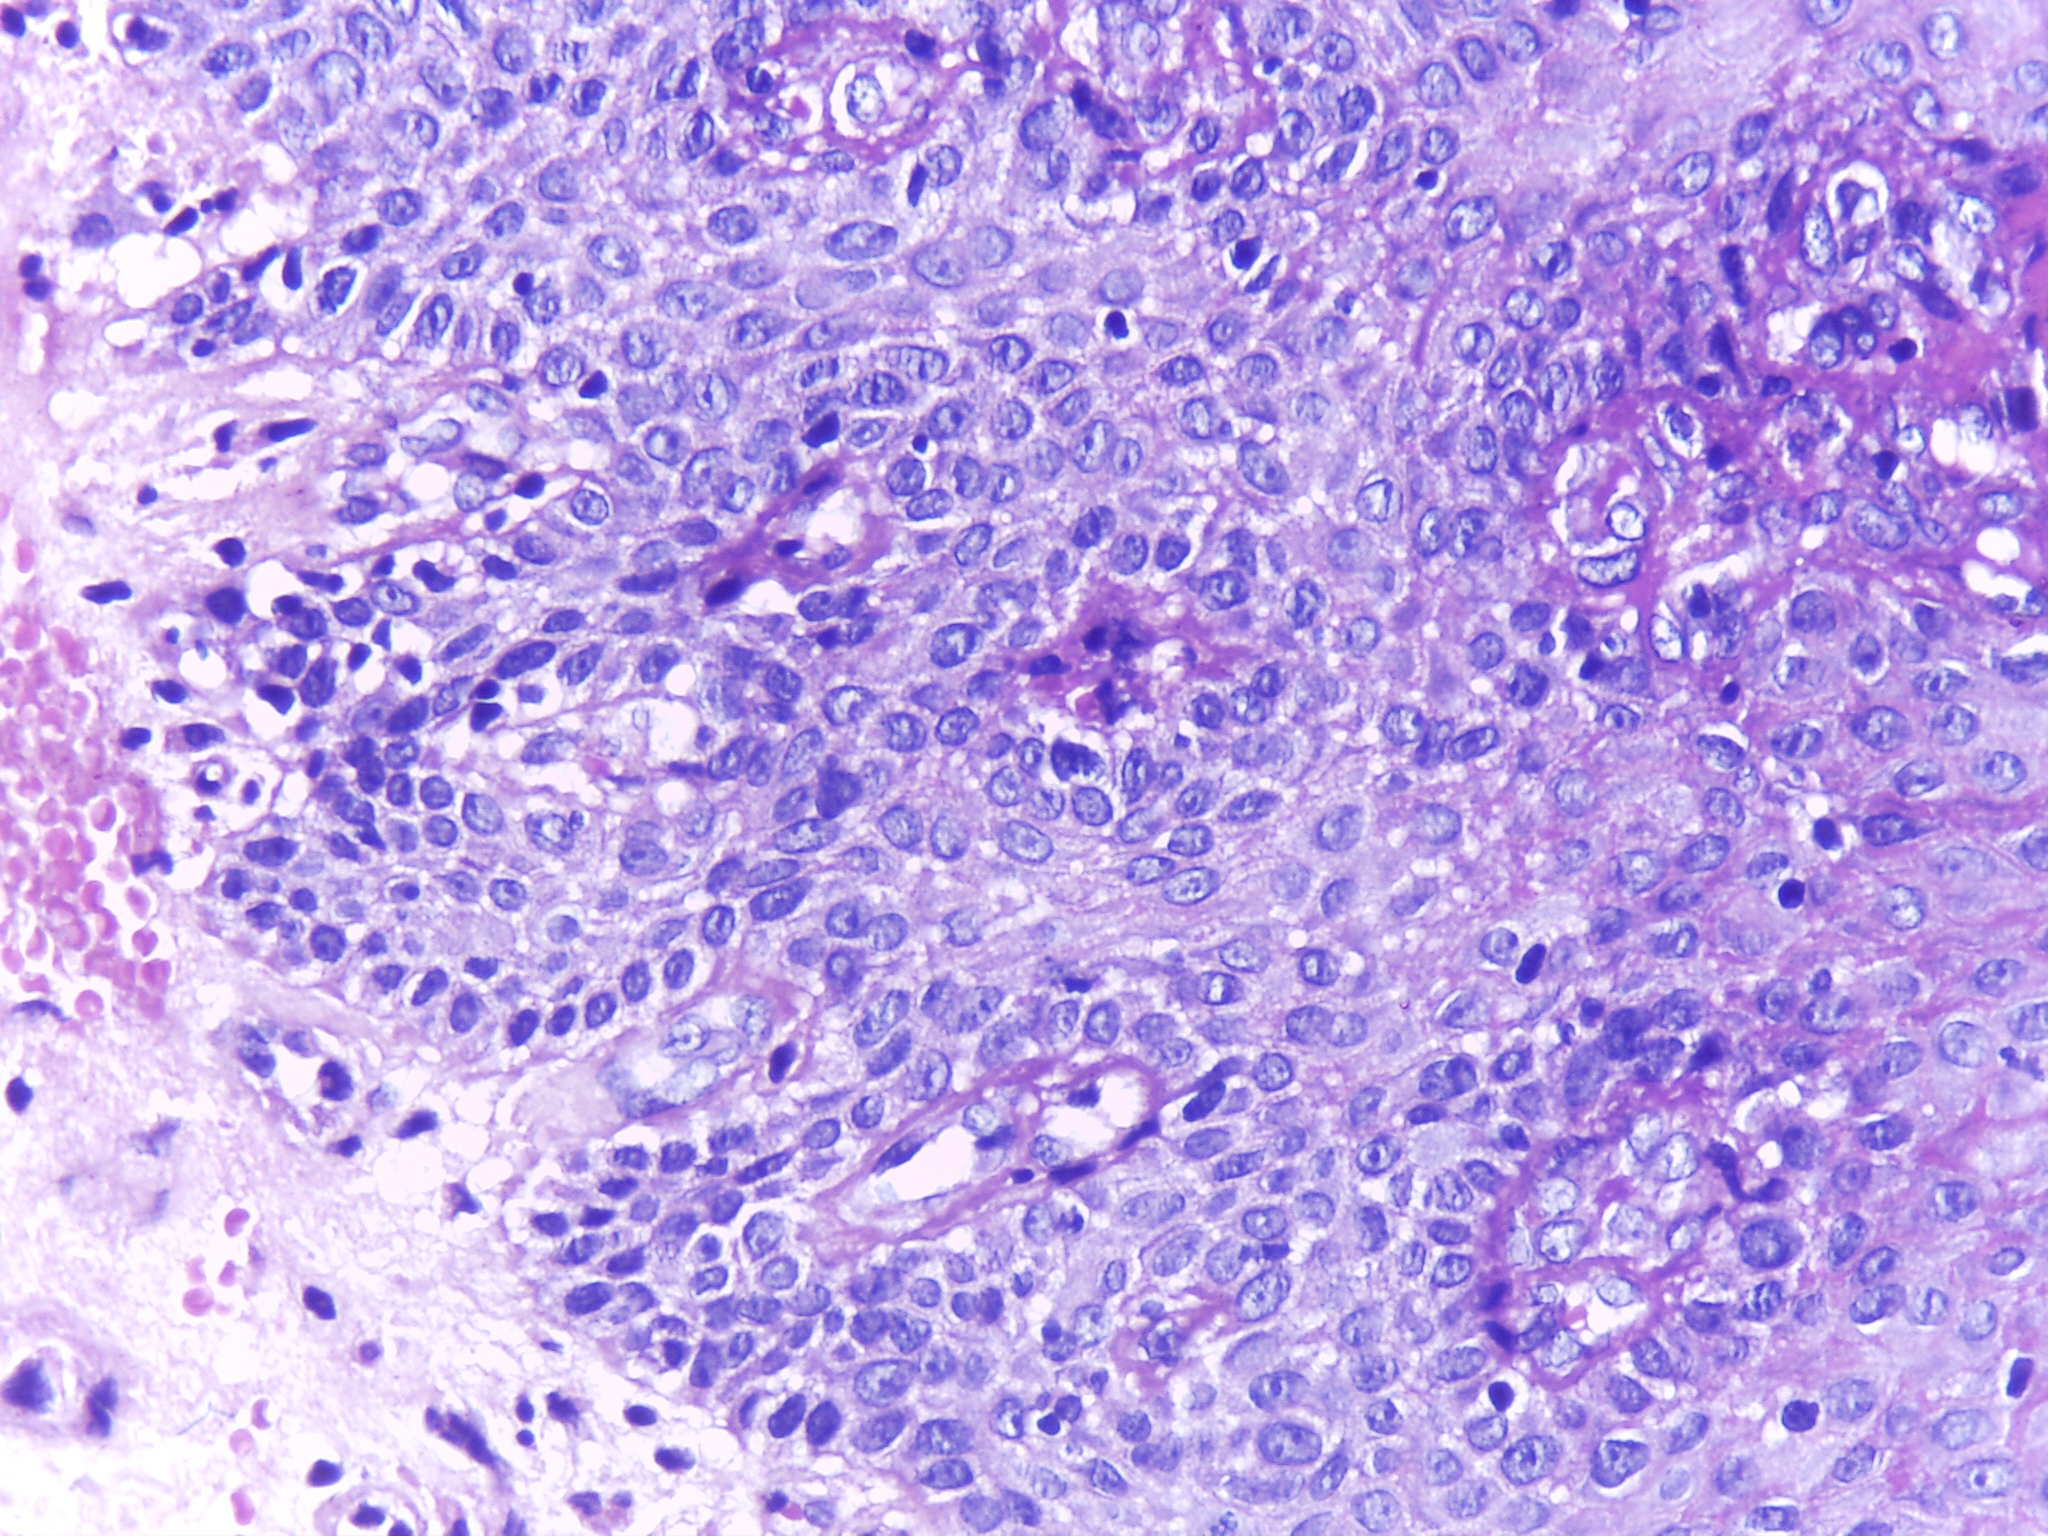
Diagnosis: OSCC